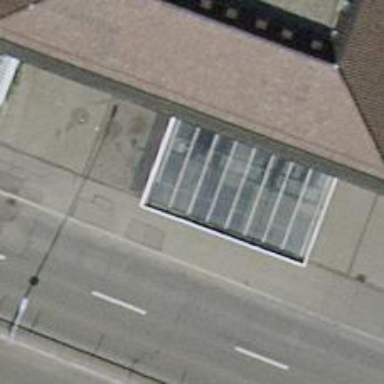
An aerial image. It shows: Fuel station.